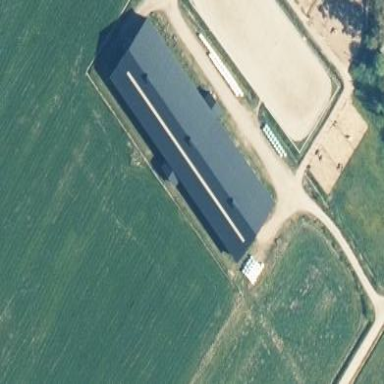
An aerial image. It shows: Farm auxiliary building.